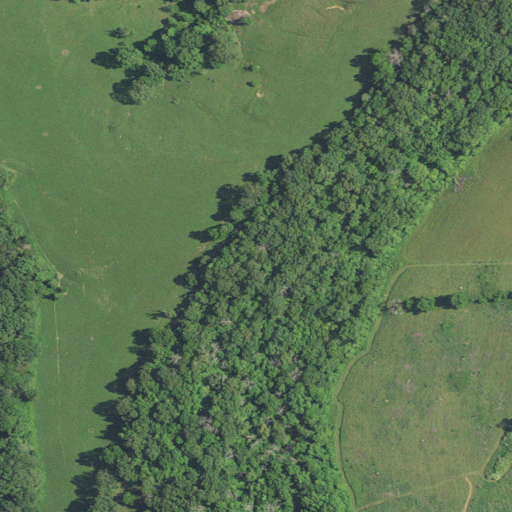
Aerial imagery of ridge(s) in Missouri named Weaver Ridge containing deciduous forest, pasture, and mixed forest